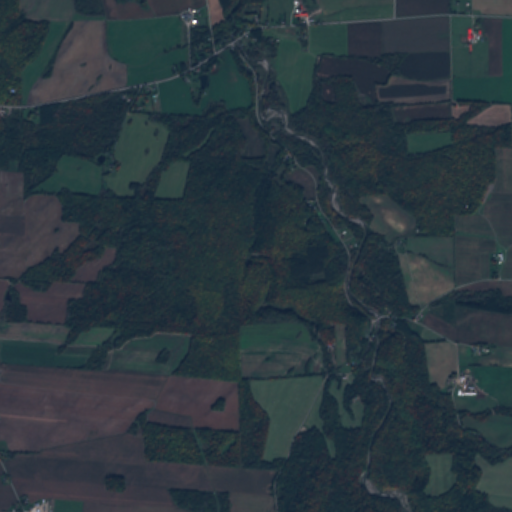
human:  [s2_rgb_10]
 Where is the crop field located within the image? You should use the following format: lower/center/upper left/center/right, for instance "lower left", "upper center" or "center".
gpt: The crop field is located in the upper center of the image.
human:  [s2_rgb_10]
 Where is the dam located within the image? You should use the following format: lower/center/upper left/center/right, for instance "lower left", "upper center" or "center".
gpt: The dam is located in the upper center of the image.
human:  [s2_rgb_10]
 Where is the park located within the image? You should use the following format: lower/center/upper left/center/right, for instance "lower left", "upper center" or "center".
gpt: The park is located in the upper center of the image.
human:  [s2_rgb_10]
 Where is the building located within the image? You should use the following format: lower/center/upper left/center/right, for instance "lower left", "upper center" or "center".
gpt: There is no building in the image.